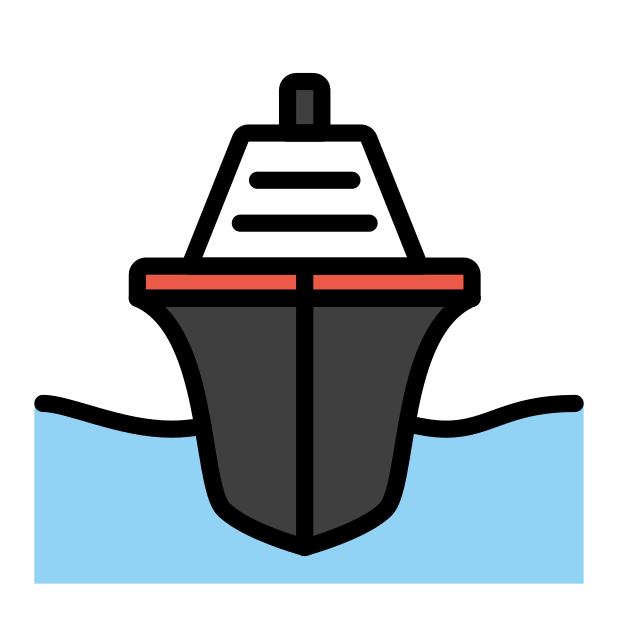
Emoji: 🛳
Name: passenger ship
Unicode: 0x1f6f3